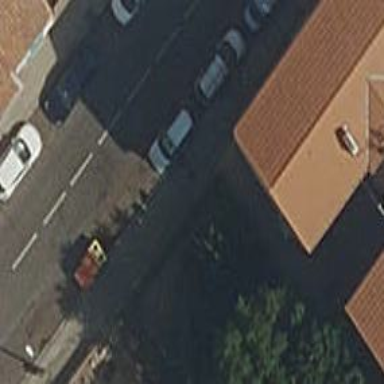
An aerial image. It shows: Footway surfaced with paving stones.